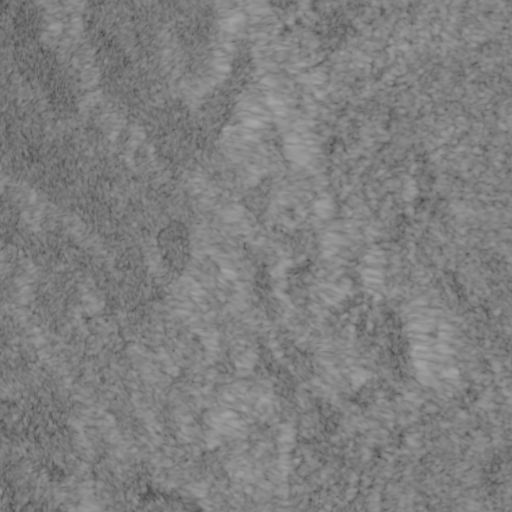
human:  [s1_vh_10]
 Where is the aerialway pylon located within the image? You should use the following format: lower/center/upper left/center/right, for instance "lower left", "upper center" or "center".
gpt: The aerialway pylon is located in the upper center of the image.
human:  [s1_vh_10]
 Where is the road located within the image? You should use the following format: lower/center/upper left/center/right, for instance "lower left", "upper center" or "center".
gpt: There is no road in the image.

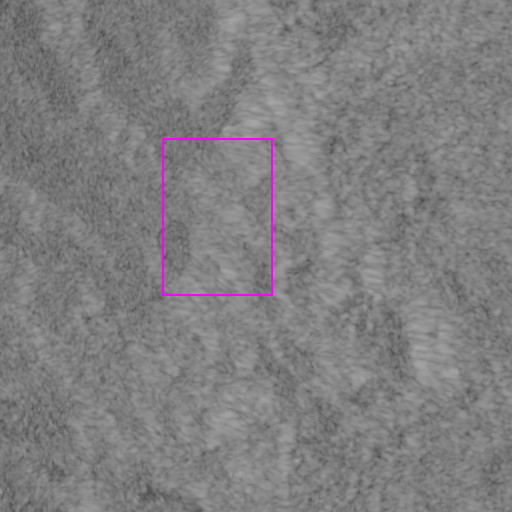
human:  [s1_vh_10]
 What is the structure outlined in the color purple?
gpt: There is no purple outline.
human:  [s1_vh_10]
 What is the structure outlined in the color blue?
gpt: There is no structure outlined in blue.